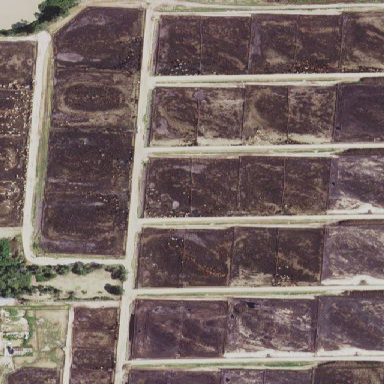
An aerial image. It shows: Farmyard with feedlot farming system.